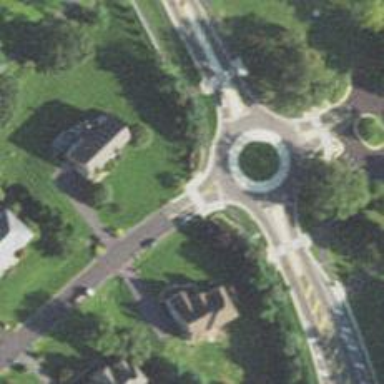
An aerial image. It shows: Marked crossing on cycleway road.